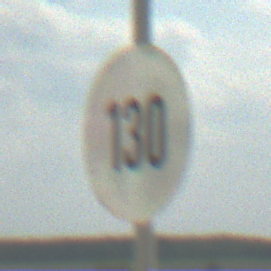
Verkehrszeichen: Geschwindigkeit130
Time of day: MorningAfternoon
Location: Outdoor (Beach)
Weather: PartlyCloudy
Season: NotSpecified
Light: Natural